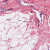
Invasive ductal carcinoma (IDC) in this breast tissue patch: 0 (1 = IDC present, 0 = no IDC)